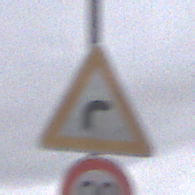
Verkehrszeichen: KurveRechts
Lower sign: Geschwindigkeit80
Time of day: Midday
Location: Outdoor (Nature)
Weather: Overcast
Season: NotSpecified
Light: Natural